Question: From this <URL> I found this short description of a circular layout of small circles, forming a larger one.
The described result is this:

And the description says this:
"...a circular object is represented by a collection of discrete blobs packed in concentric rings; the blobs have radial separation s, and points are separated on the circle by an arc length of s. For this illustration, s = 0.08R and the total number of points is N = 534."
The question: What would be the math logic required to achieve this sort of circular layout, assuming the smaller circles can be points?
Thank you,
Claudia
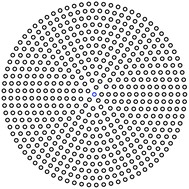
Answer: Use two nested loops; one which tracks the radius, and one which tracks the angle at which to draw a point at that radius. Inside the outer loop, calculate how many points you want to draw; then draw them inside the inner loop.
For the outer loop, let the radius 'r' increase by a constant value each time.
For the inner loop, if you're going to draw 'n' points at a radius of 'r', around a centre '(cx,cy)', you should let 'i' loop from '0' up to 'n-1', and draw a point at
'''
(cx + r * cos (2 * pi * i / n), cy + r * sin (2 * pi * i / n))
'''